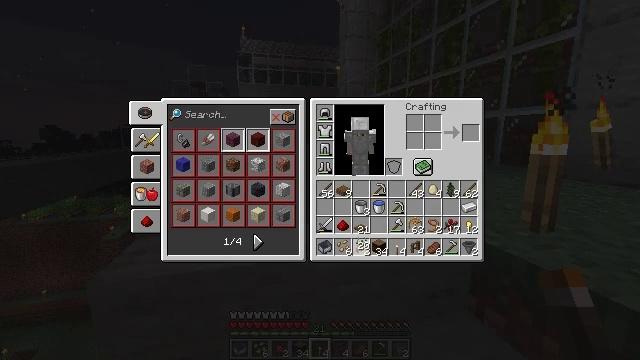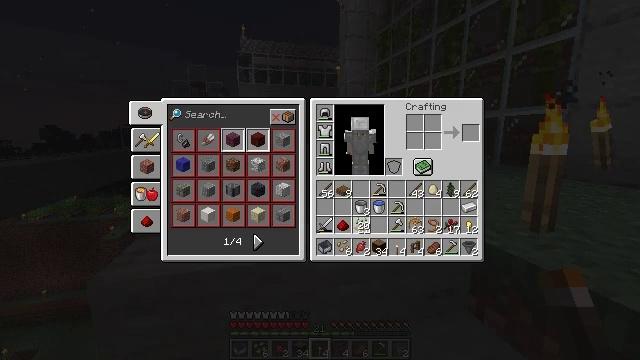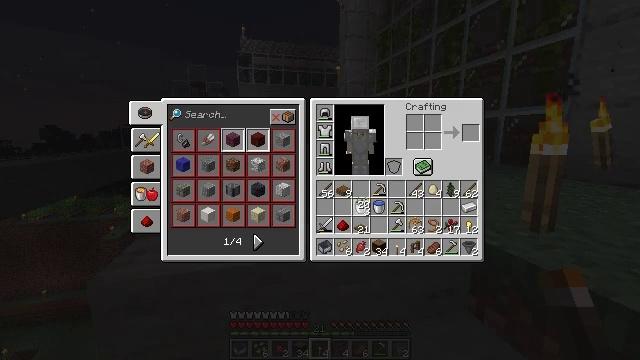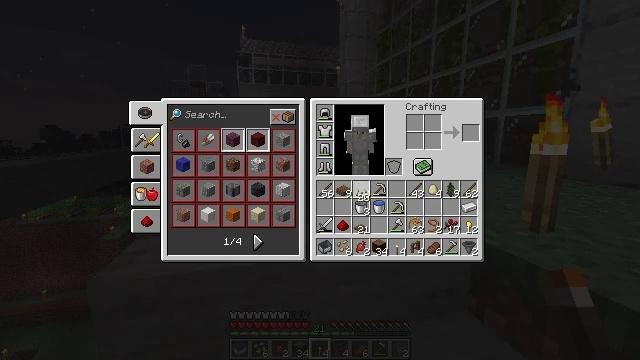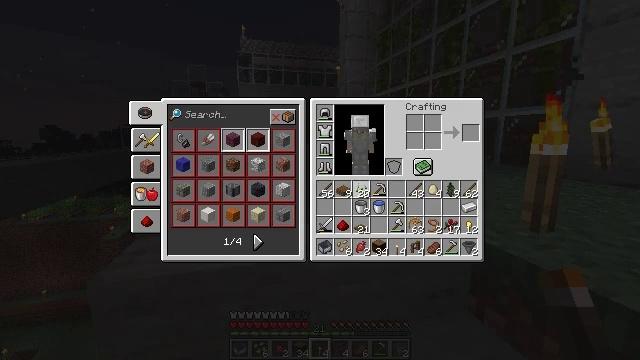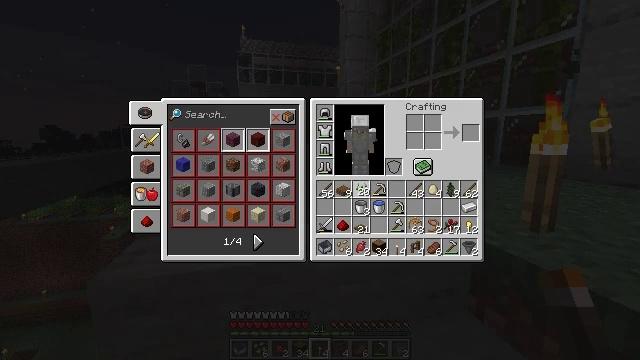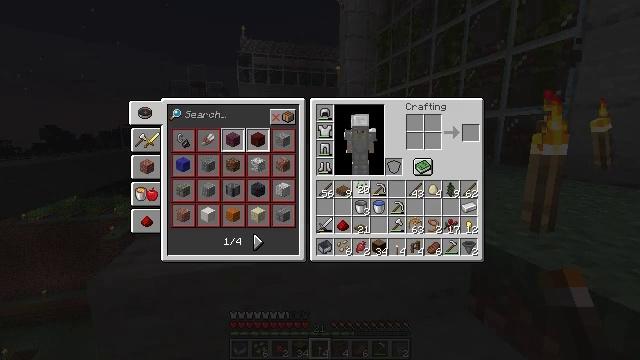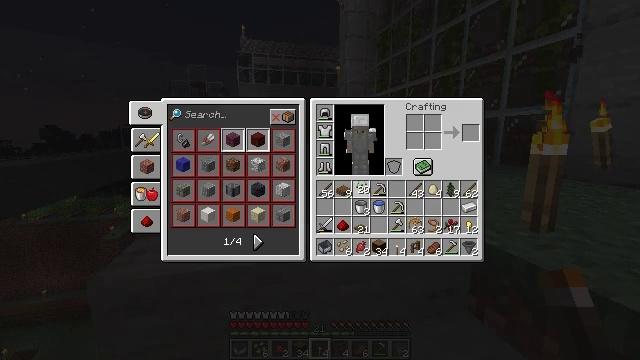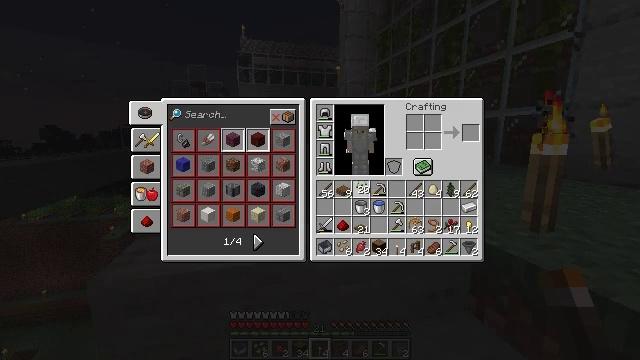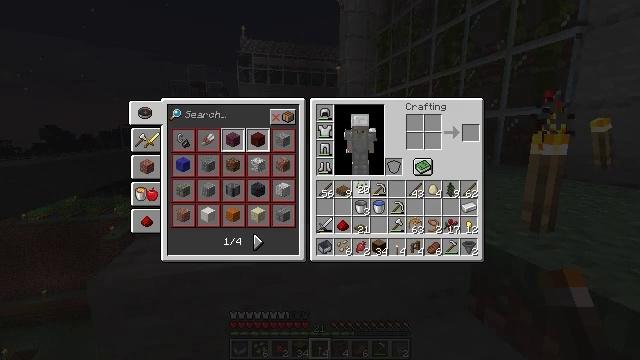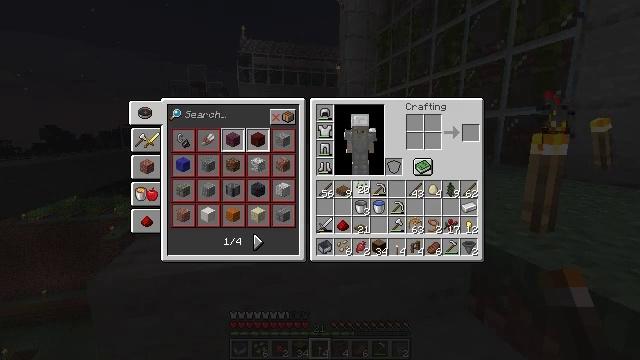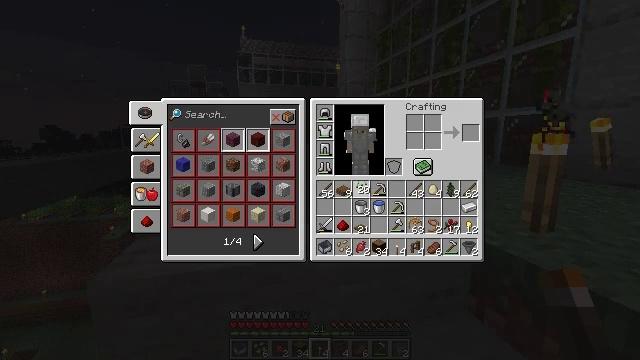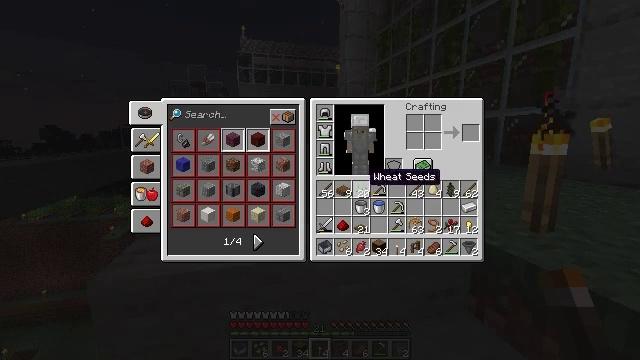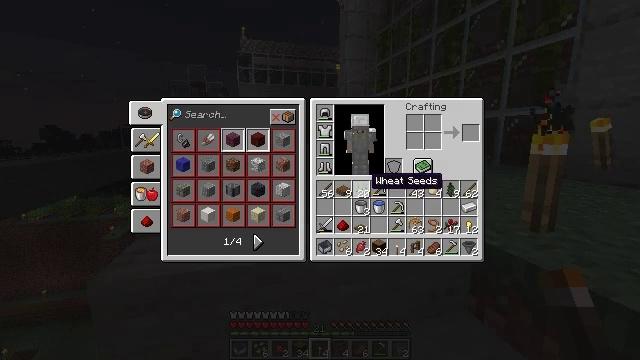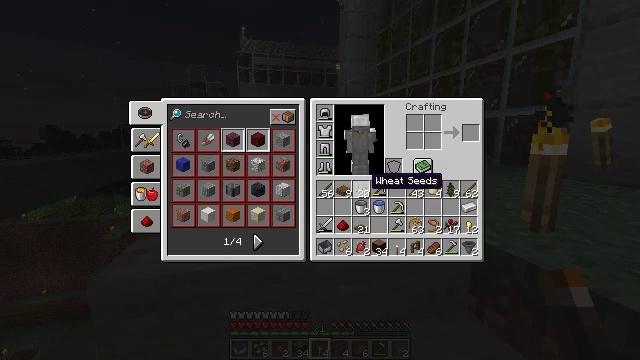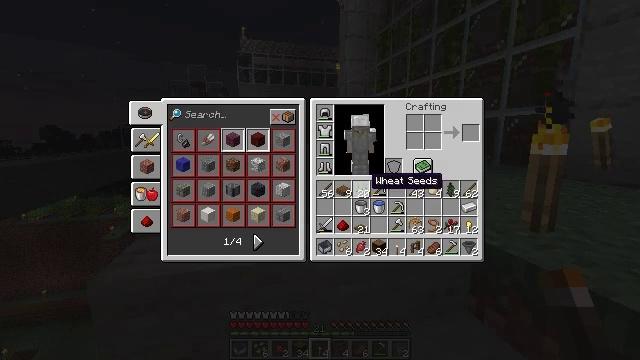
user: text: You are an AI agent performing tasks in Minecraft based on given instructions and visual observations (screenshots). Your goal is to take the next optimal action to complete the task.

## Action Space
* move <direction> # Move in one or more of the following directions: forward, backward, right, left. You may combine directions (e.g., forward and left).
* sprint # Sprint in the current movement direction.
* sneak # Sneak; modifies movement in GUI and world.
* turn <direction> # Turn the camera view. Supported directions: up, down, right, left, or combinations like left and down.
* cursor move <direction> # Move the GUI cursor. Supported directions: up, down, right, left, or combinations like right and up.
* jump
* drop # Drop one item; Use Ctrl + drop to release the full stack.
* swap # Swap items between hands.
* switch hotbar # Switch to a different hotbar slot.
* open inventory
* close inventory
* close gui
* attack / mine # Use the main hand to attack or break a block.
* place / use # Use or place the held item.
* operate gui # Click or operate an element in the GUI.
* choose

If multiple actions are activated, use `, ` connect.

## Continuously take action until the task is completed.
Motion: motion action
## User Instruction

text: Pull up beetroots from the soil.
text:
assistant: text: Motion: turn up
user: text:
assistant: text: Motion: turn up
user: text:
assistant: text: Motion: turn up
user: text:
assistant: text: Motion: no_op
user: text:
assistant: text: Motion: no_op
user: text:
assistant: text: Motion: no_op
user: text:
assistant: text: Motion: no_op
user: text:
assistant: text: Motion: no_op
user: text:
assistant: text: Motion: attack / mine
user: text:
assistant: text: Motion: attack / mine
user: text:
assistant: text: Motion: attack / mine
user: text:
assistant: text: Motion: no_op
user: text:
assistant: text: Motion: no_op
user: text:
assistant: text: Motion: no_op
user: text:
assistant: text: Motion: no_op
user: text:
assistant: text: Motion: no_op
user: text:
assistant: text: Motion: no_op
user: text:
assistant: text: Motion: no_op
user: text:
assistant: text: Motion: no_op
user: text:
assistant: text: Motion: no_op
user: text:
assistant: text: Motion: no_op
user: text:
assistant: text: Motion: no_op
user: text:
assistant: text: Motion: no_op
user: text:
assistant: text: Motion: no_op
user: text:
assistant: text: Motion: no_op
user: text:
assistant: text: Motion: no_op
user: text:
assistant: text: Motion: no_op
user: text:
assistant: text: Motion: no_op
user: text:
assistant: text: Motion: no_op
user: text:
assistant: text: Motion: no_op